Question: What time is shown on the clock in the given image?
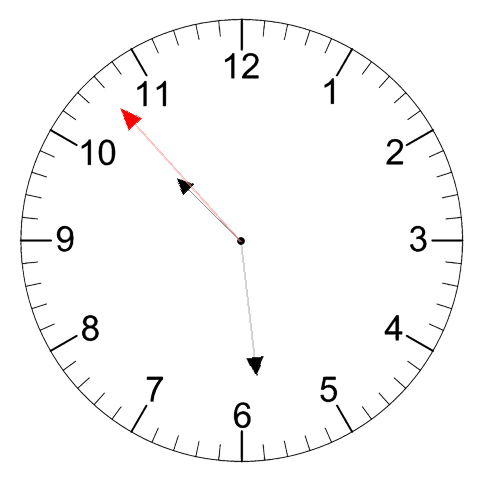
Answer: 10:28:53